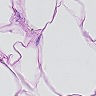
Metastatic tissue present: no